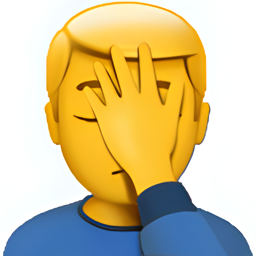
Name: face palm
Emoji: 🤦
Group: People & Body
Sub-group: person-gesture